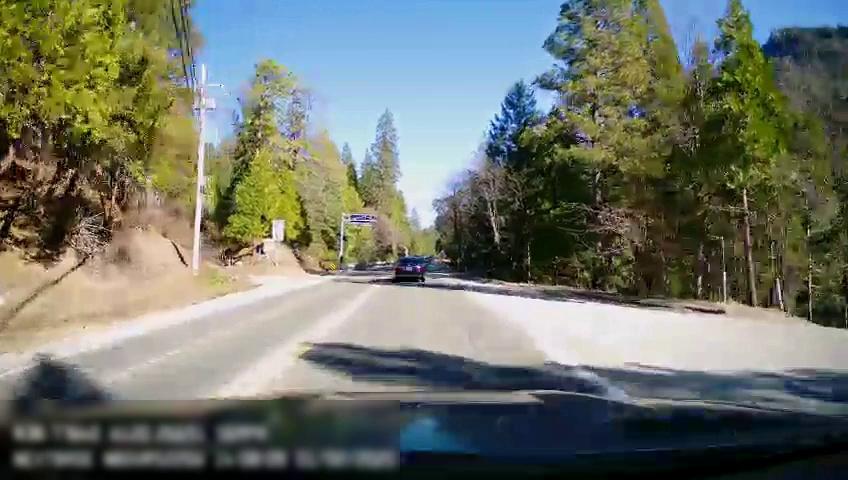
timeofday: Day
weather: Sunny
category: Drivable Space
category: Vehicles | Car
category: Lanes | Opposite Lane
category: Lanes | Current Lane